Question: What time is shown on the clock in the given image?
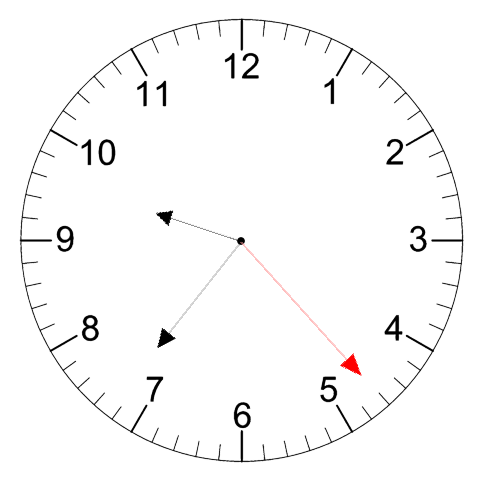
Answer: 09:36:23